Interaction volume radius: 10 \u00c5
Interaction volume height: 10 \u00c5
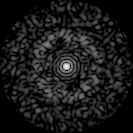
Disorder parameter: 0.8503